Question: '''
@{
ViewBag.Title = "Index";
}
<script src="~/Scripts/jquery.signalR-2.0.0.min.js"></script>
<script>
$(function () {
var connection = $.connection('/echo');
connection.received(function (data) {
$('#messages').append('<li>' + data + '</li>');
});
connection.start().done(function () {
$("#broadcast").click(function () {
connection.send($('#msg').val());
});
});
});
</script>
<input type="text" id="msg" />
<input type="button" id="broadcast" value="broadcast" />
<ul id="messages">
</ul>
'''
'''
using Microsoft.Owin;
using Owin;
using UI;
namespace UI
{
public class Startup
{
public void Configuration(IAppBuilder app)
{
app.MapSignalR();
}
}
}
'''
'''
public class MyConnection : PersistentConnection
{
protected override Task OnConnected(IRequest request, string connectionId)
{
return Connection.Send(connectionId, "Welcome!");
}
protected override Task OnReceived(IRequest request, string connectionId, string data)
{
return Connection.Broadcast(data);
}
}
'''
I m new to signalR. When I start the project I get following error:
> <URL>

What is the reason of this and how can I fix it? I cant find any solution about this problem. (.net framework 4.5 and signalR 2.0)
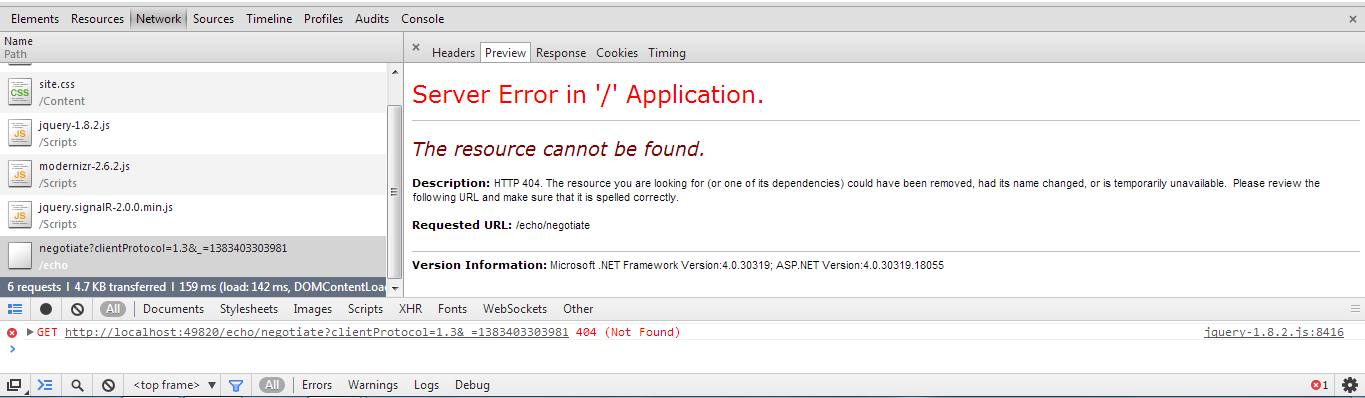
Answer: I can not debug your code at the moment, but I think you should consider two possible problems.
1) You missed "$.connection.hub" in your start hub function. And when you call received method from server side to client side, you need to add 'connection.client.received'. It should be like below:
'''
$(function () {
var connection = $.connection('/echo');
connection.client.received(function (data) {
$('#messages').append('<li>' + data + '</li>');
});
$.connection.hub.start().done(function () {
$("#broadcast").click(function () {
connection.send($('#msg').val());
});
});
});
'''
2) You need to map your persistent connection. I believe in signalR 1.x should be something like:
'''
RouteTable.Routes.MapConnection<MyConnection>("echo", "/echo");
'''
But in SignalR 2.0 you need to do the following in your hub Startup class. Below is just an example.
'''
public class Startup
{
public void Configuration(IAppBuilder app)
{
app.MapSignalR<MyConnection>("/echo");
}
'''